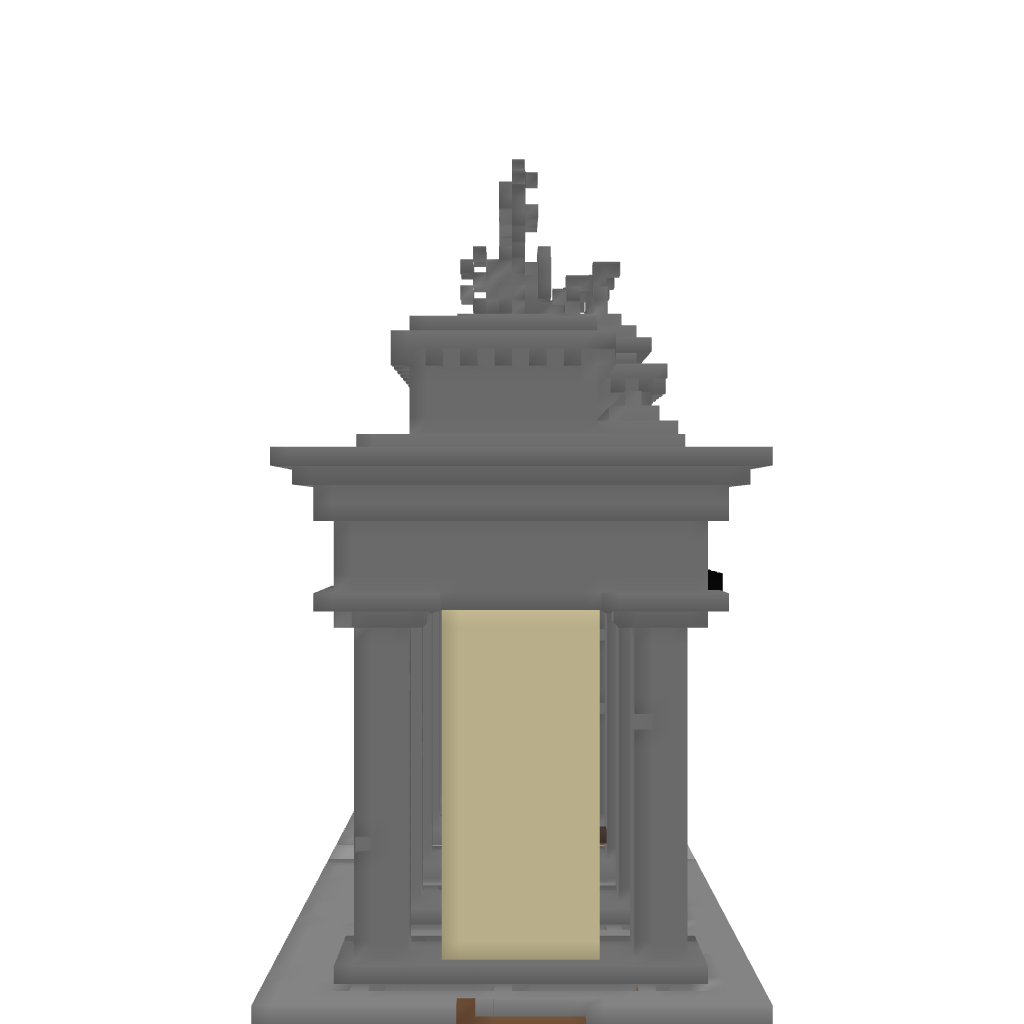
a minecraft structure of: Brandenburger Tor